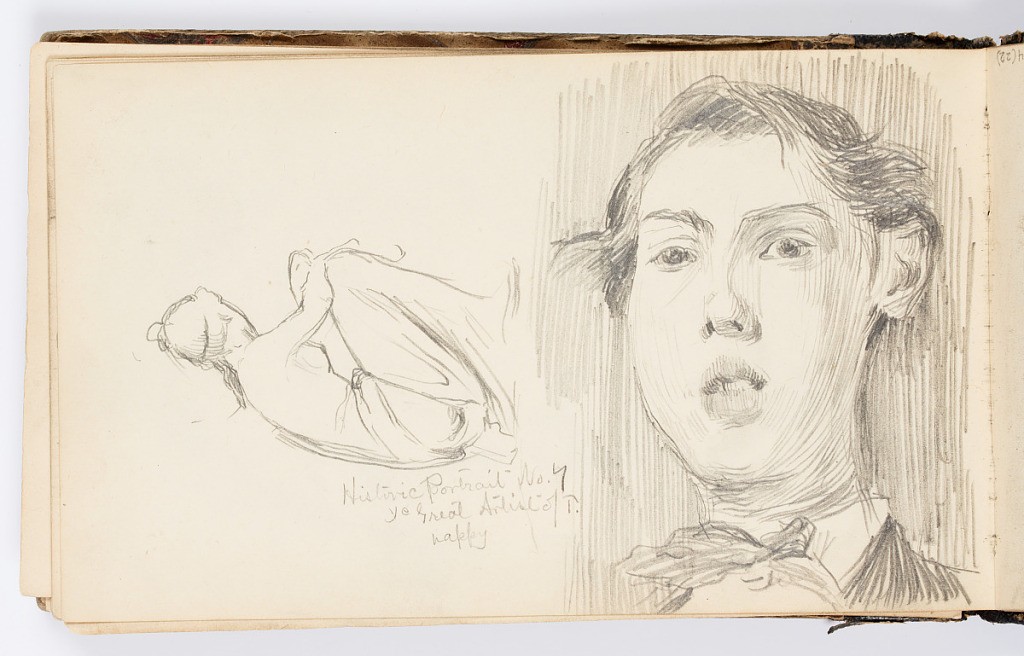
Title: Sketchbook Page: Historic Portrait No. 7 (Self-Portrait)
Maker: Kenyon Cox, American, 1856–1919
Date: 1875
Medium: Graphite on paper
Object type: Sketchbook folio
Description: Left, self portrait of the artist, happy. Right, sketch of a semi-nude female figure.